Question: I'm implementing a universal app using 'UISplitViewController' for iOS8 and facing strange problem with the 'UINavigation' and would really appreciate your expertise.
My project has the following StoryBoard layout:
On iPad, everything is working as expected. However, running on the iPhone, the navigation doesn't work as expected. Please see this <URL> demonstrating the navigation problem as I navigate from "Detail Screen 2" back to "Detail Screen 1".
I tried implementing this same scenario on a brand new project but I did not see the problem. Only after porting into my existing project do I see this behavior.
:
Here is my AppDelegate code:
'''
@interface AppDelegate () <UISplitViewControllerDelegate>
@end
@implementation AppDelegate
-(BOOL) application: (UIApplication*) application didFinishLaunchingWithOptions: (NSDictionary*) launchOptions {
UISplitViewController *splitViewController = (UISplitViewController *)self.window.rootViewController;
UINavigationController *navigationController = [splitViewController.viewControllers lastObject];
navigationController.topViewController.navigationItem.leftBarButtonItem = splitViewController.displayModeButtonItem;
splitViewController.delegate = self;
splitViewController.preferredDisplayMode = UISplitViewControllerDisplayModeAllVisible;
return YES;
}
#pragma mark - Split view
- (BOOL)splitViewController:(UISplitViewController *)splitViewController collapseSecondaryViewController:(UIViewController *)secondaryViewController ontoPrimaryViewController:(UIViewController *)primaryViewController {
return YES;
}
....
@end
'''
Thanks to PetahChristian, I think his observation below is correct:
> To collapse a secondary view controller which has a navigation
controller, Apple inserts the secondary navigation controller onto the
primary navigation controller's stack. So, for the iPhone, where you
see the problems, it looks like there is only one navigation
controller, but there actually are two.
Assuming that observation is correct, how can the secondary navigation controller be prevented from pushing onto the primary navigation controller? The 'UISplitViewControllerDelegate' methods only handle collapse logic for secondary view controller DIRECTLY linked to the 'UISplitViewController'. In my case, the secondary view controller to be collapsed (namely ) is routed via "" segue from the master view controller and the 'UISplitViewControllerDelegate' methods doesn't execute during this transition.
With the exact same setup on a brand new project, Apple doesn't insert the secondary navigation controller onto the primary navigation controller and I don't experience this problem on a new project.
Many thanks.
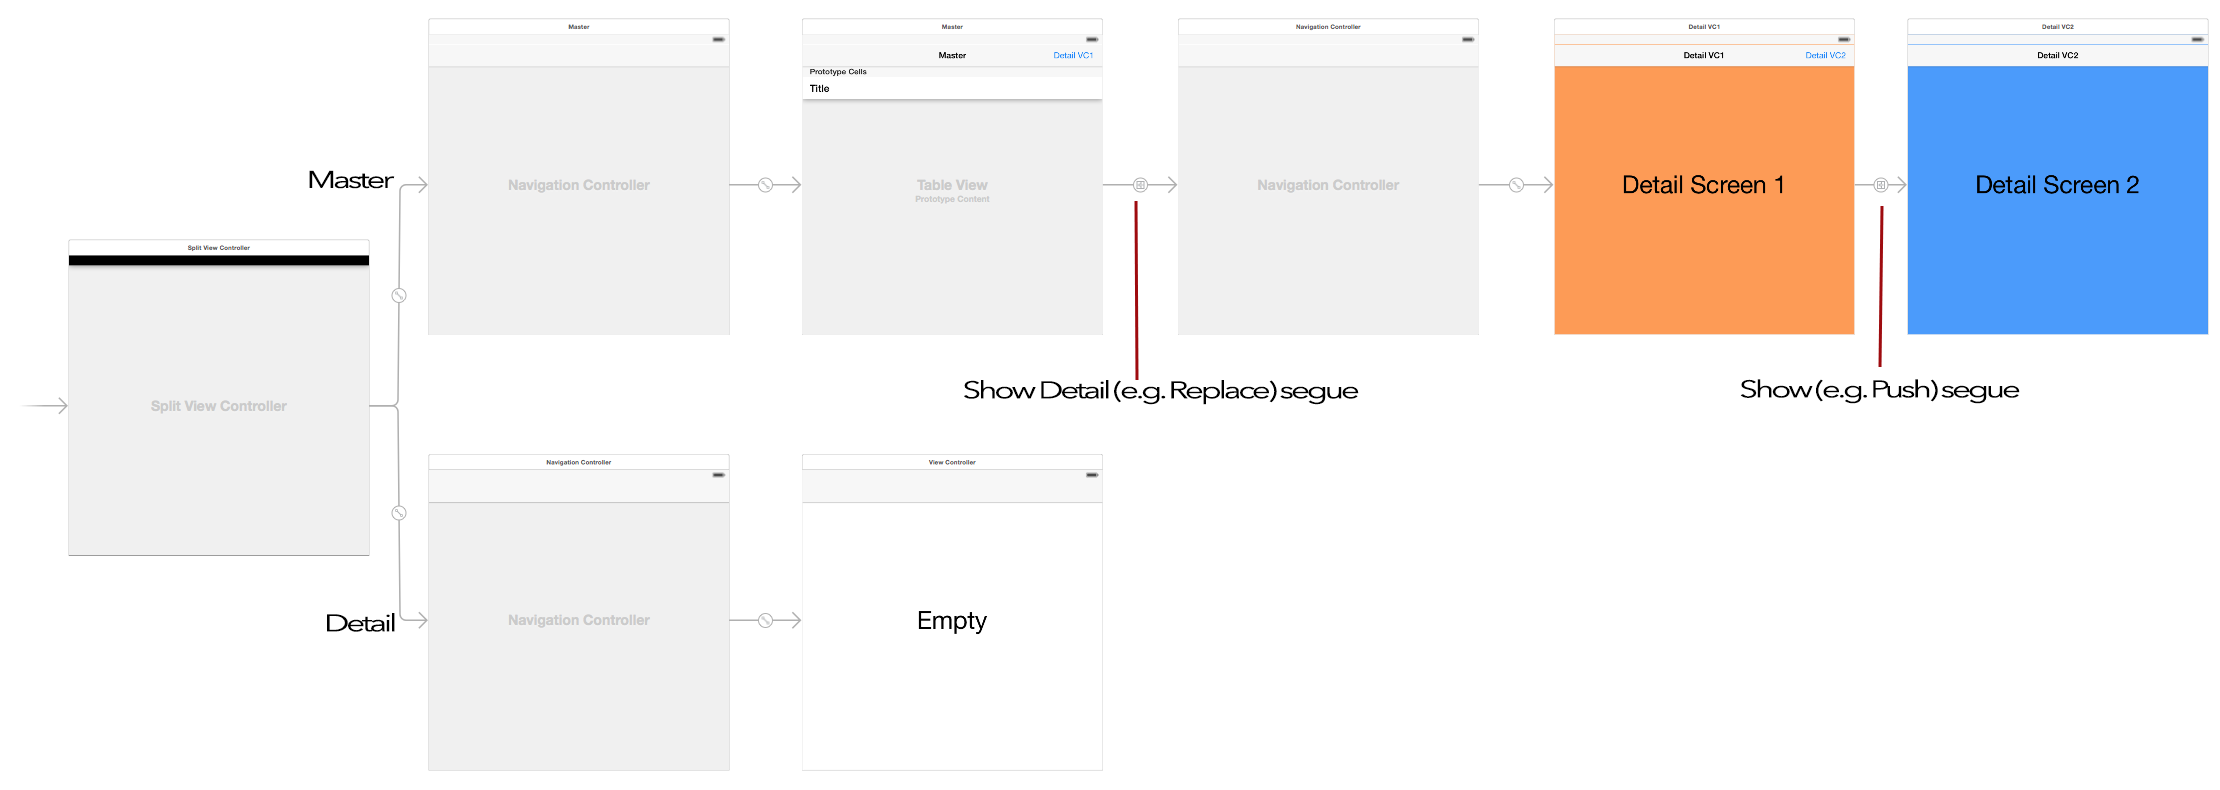
Answer: The culprit causing this navigation peculiarity in my project was due to an extension I downloaded from SO user called 'UIViewController+BackButtonHandler'. This handler intercept the navigation back button so I can get the chances to do extra work when user press back. This category extension code overrides 'navigationBar:shouldPopItem:' causing the default navigation to break. I had no idea this code was executing because I wasn't utilizing it but rather, just incorporating in my project. Wow... 2 days of banging my head against the wall.